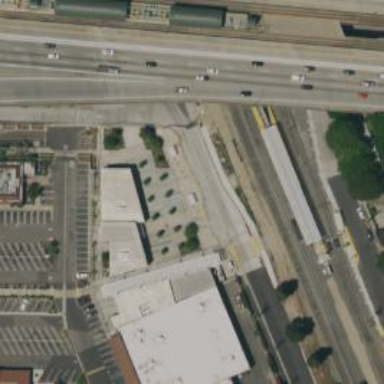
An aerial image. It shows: Light rail platform with shelter for public transport.